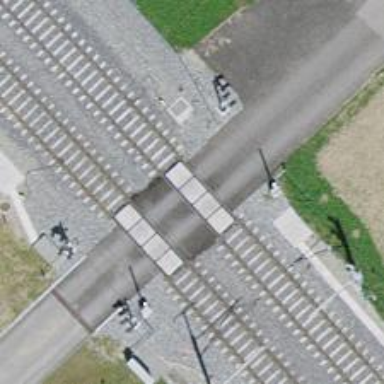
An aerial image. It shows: Full barrier level crossing on railway.